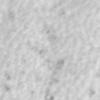
Label: no_change